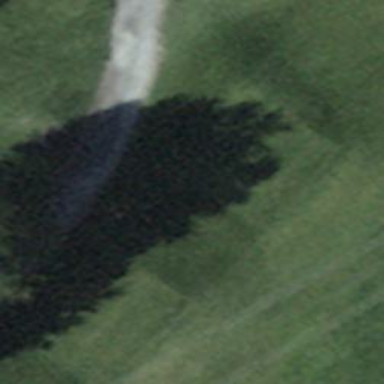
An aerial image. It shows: Grassy area designated as golf tee.